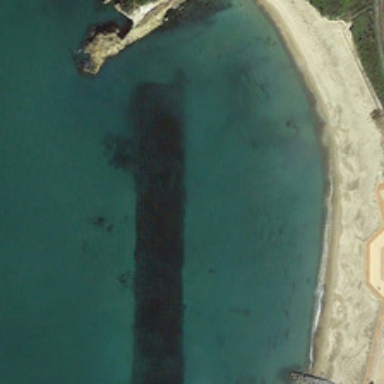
Yellow beach is between a piece of green ocean and a road .